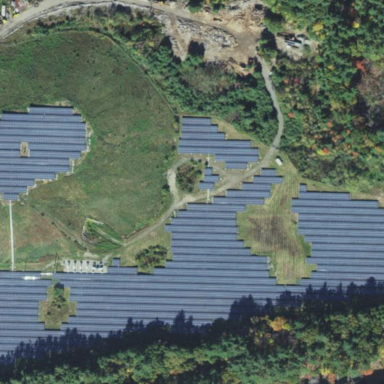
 surrounded by fence. The plant utilizes photovoltaic technology."